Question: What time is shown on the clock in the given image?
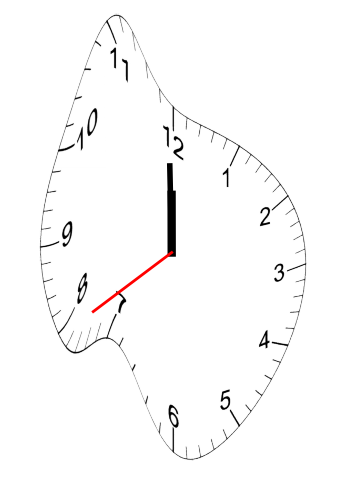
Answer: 11:59:39